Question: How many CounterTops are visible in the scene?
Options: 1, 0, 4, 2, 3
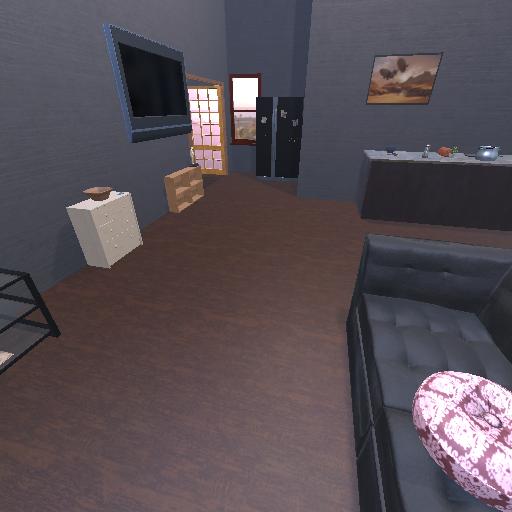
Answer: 1